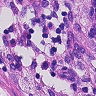
Metastatic tissue present: no